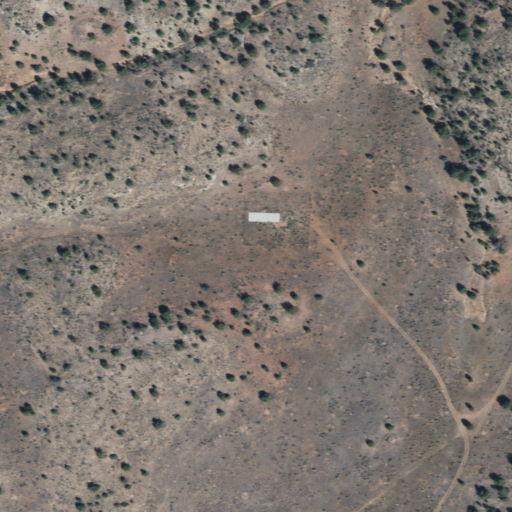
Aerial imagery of depression(s) in Arizona named Heaton Knolls Catchment containing only shrub